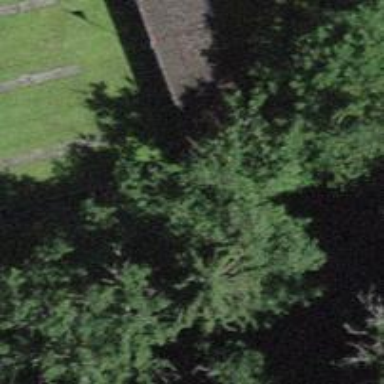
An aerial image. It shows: Retaining wall.